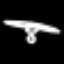
Label: octagon